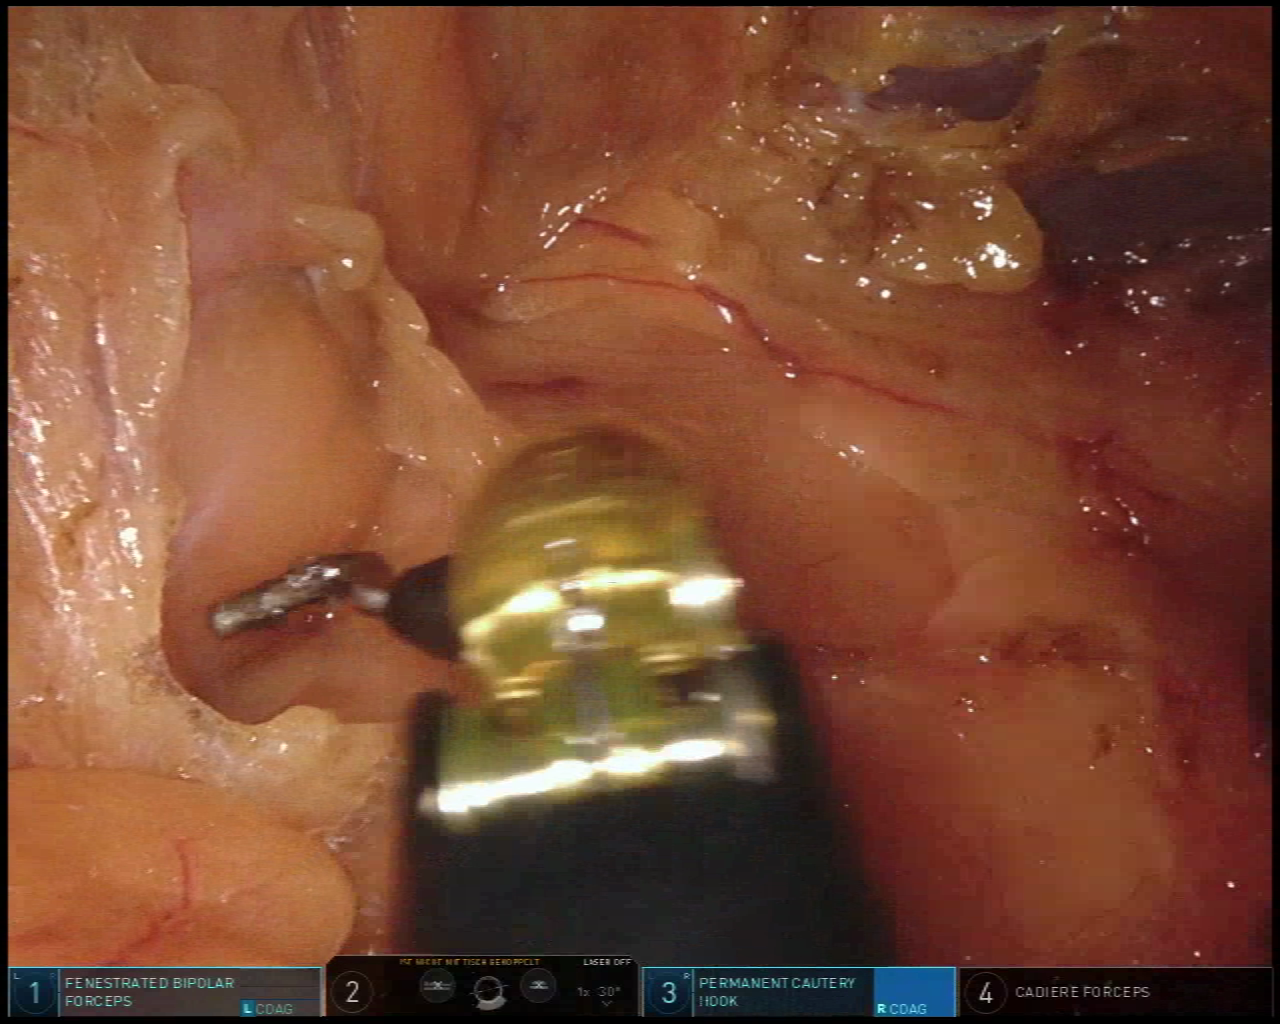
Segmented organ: spleen
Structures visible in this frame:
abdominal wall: yes
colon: no
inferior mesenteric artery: no
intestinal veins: no
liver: no
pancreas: no
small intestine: no
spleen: yes
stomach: no
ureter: no
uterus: no
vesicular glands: no